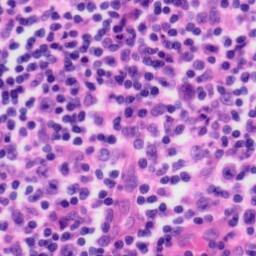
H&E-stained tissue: Tonsil